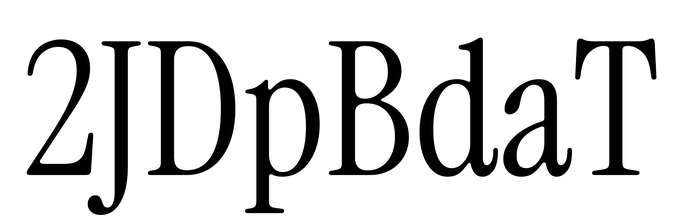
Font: InstrumentSerif-Regular